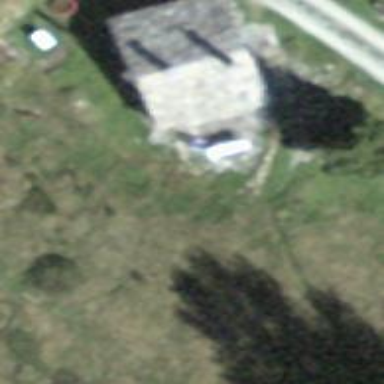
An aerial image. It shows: Hut with gabled roof oriented across.